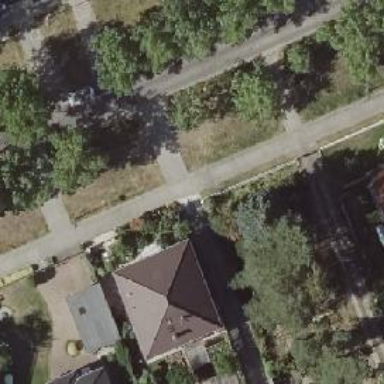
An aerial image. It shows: Concrete driveway designated as service road.